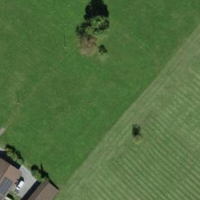
EUNIS habitat code: 24
Species observed at this site:
Neottia ovata